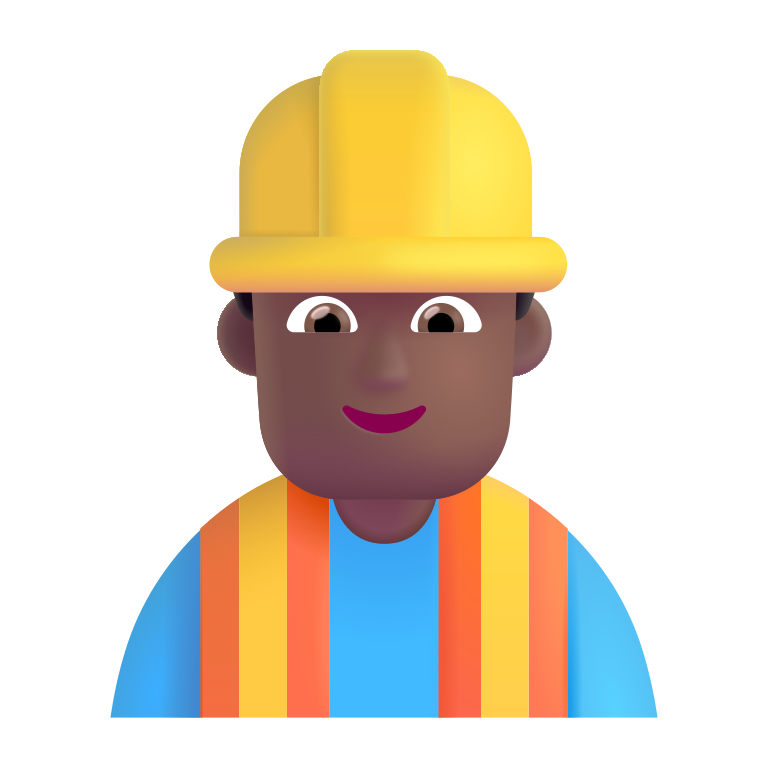
man construction worker color  dark